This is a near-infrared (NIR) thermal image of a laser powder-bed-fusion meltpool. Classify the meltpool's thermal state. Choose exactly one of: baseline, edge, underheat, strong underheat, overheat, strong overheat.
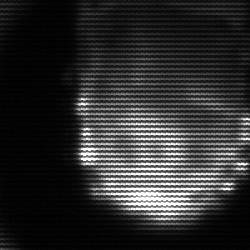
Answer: baseline